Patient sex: F
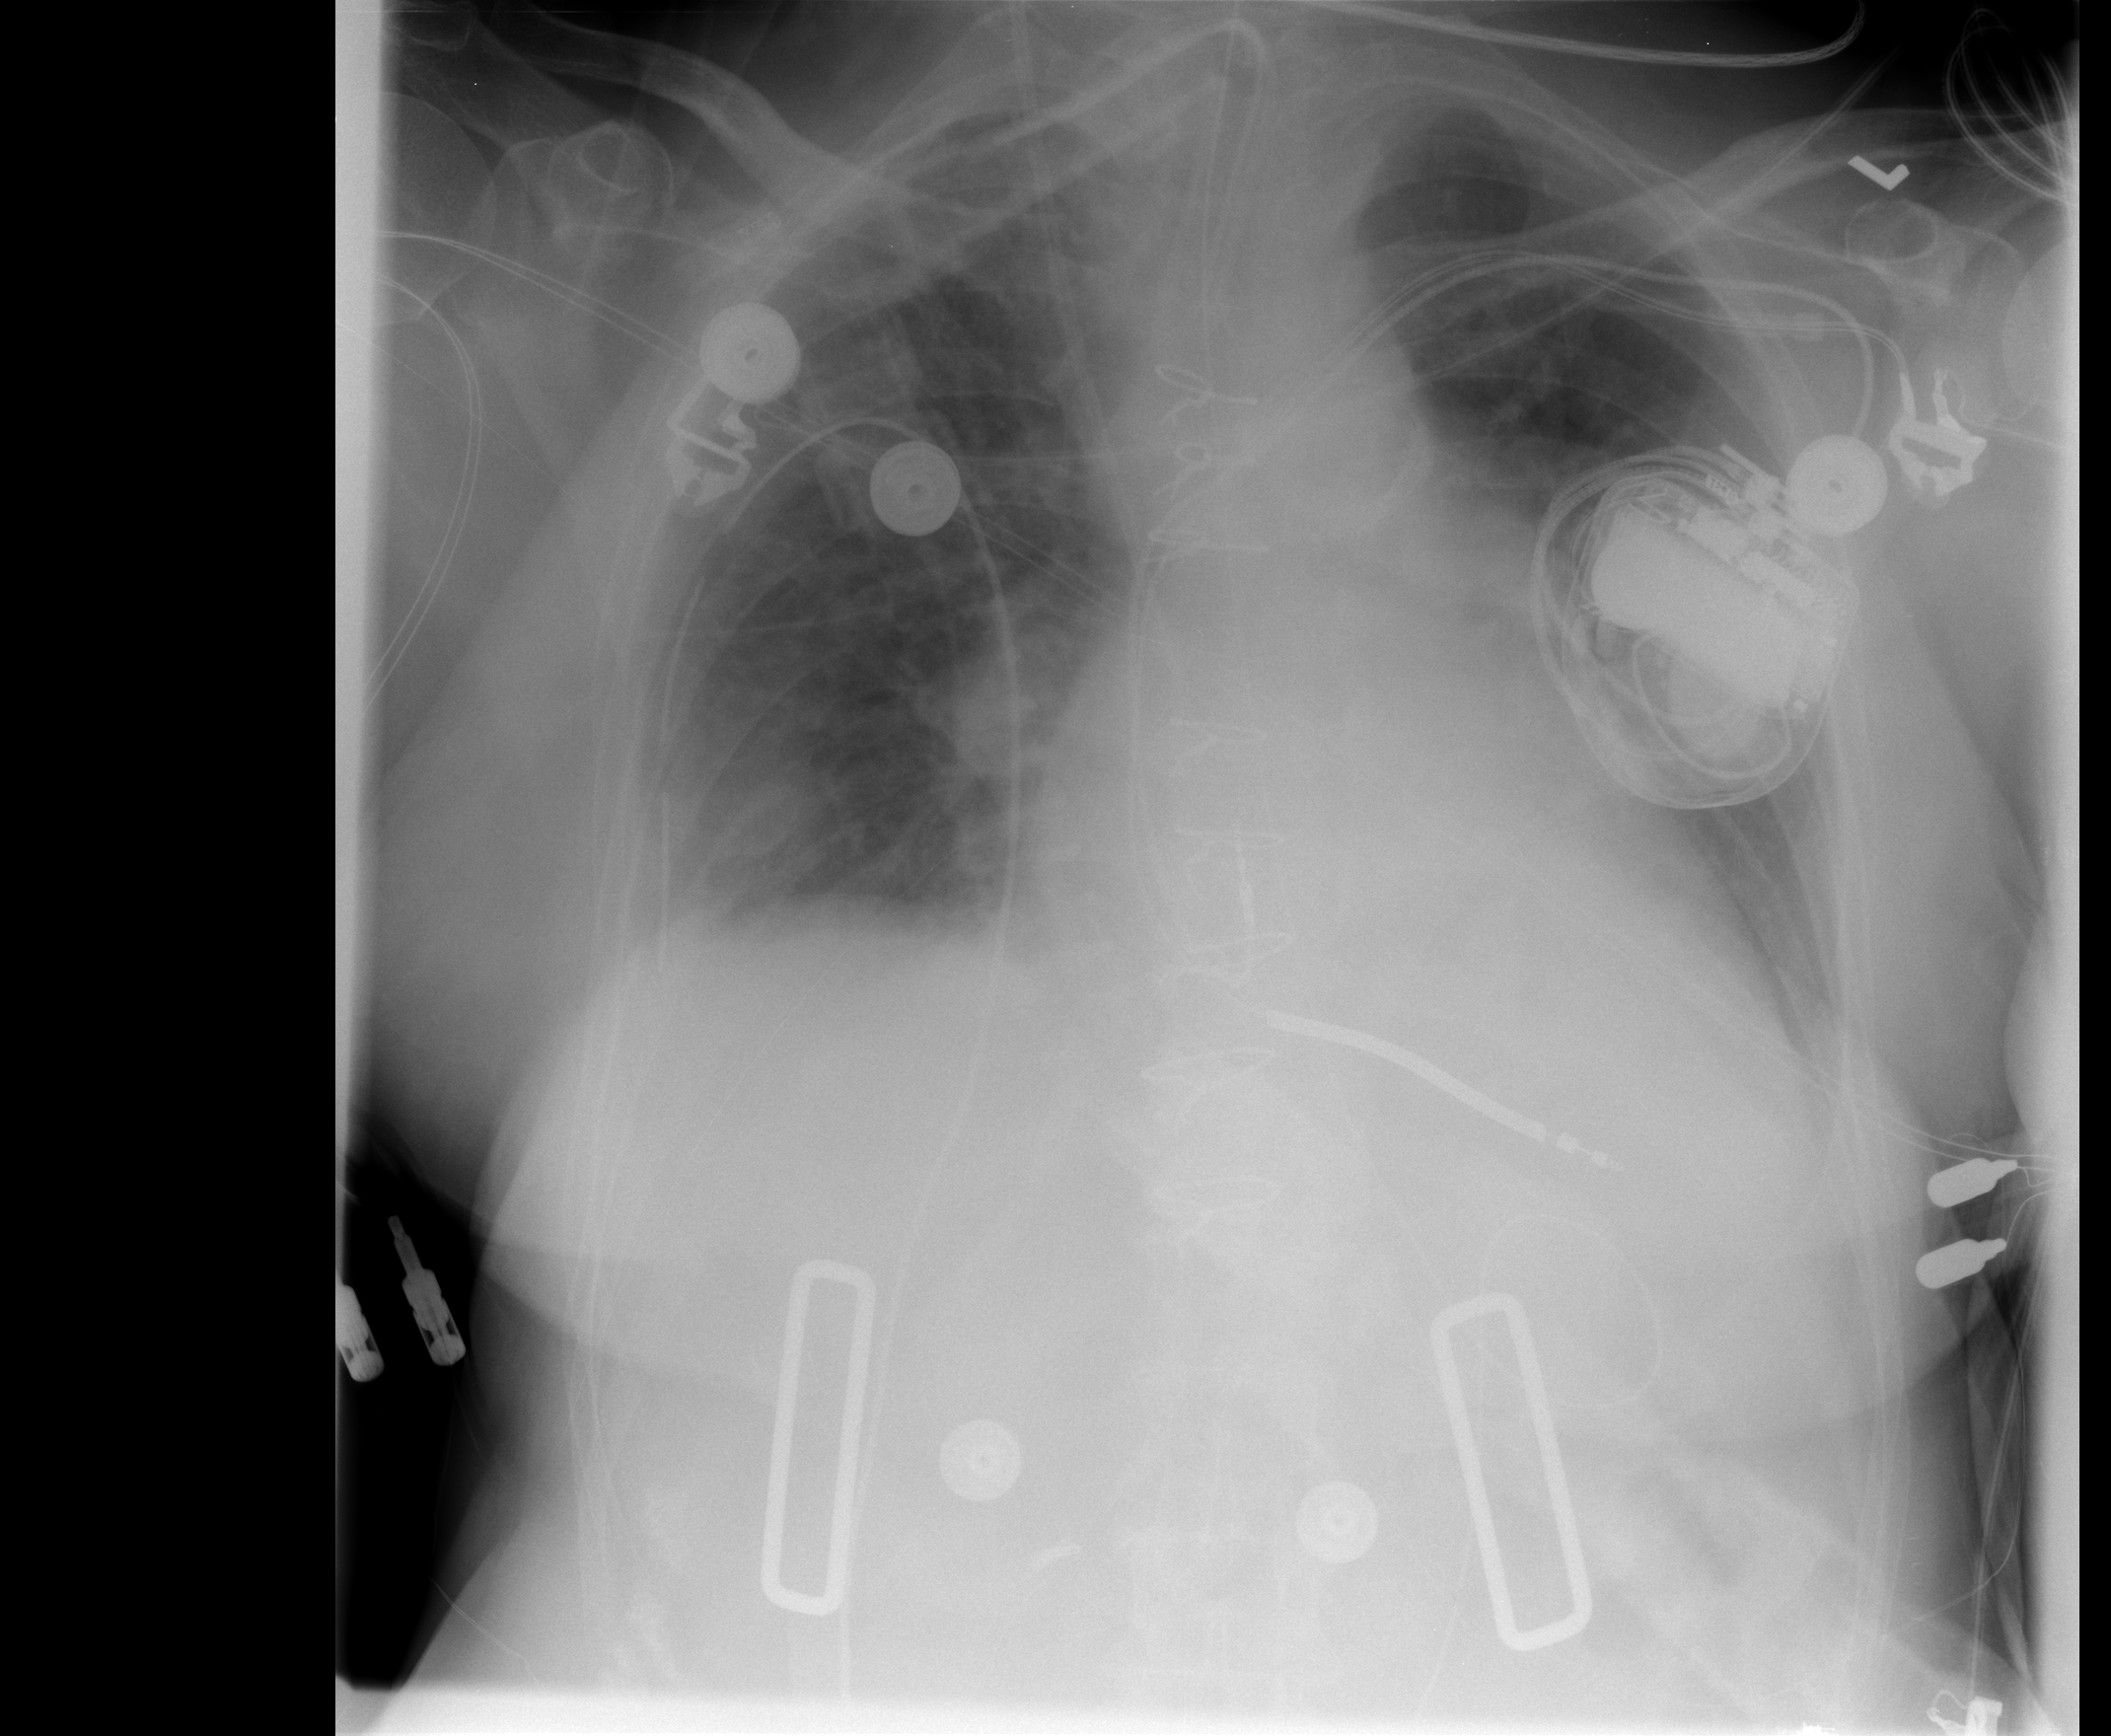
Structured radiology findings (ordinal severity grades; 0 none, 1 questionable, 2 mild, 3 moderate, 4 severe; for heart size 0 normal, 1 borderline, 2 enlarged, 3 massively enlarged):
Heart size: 0
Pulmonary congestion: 0
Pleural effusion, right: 1
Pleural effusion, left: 0
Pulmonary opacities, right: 1
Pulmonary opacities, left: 0
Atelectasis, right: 2
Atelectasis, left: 1